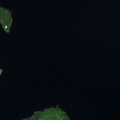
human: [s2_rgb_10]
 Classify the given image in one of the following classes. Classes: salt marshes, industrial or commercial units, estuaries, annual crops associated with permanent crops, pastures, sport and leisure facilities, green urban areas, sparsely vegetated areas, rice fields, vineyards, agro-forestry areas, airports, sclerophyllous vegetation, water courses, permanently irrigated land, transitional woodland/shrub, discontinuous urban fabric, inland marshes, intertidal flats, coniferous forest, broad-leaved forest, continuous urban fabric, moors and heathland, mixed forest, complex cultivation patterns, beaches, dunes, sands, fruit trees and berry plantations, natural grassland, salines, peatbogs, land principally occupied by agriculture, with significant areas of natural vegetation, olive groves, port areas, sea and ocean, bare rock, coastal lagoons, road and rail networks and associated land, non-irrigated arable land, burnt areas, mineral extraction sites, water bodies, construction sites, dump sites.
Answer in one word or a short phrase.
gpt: coniferous forest, water bodies